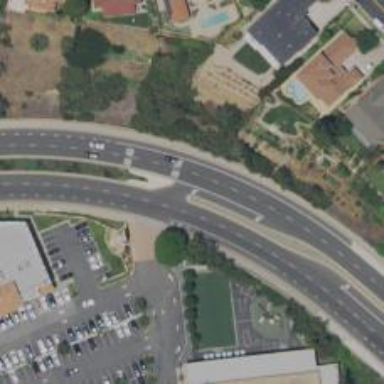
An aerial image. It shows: Asphalt road with primary link designation.